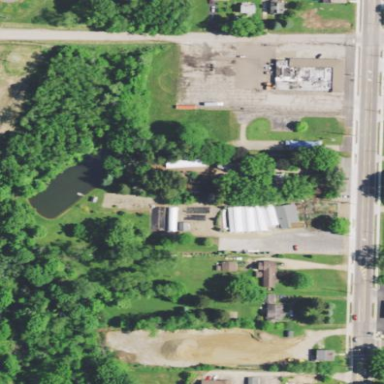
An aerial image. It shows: Garden center.